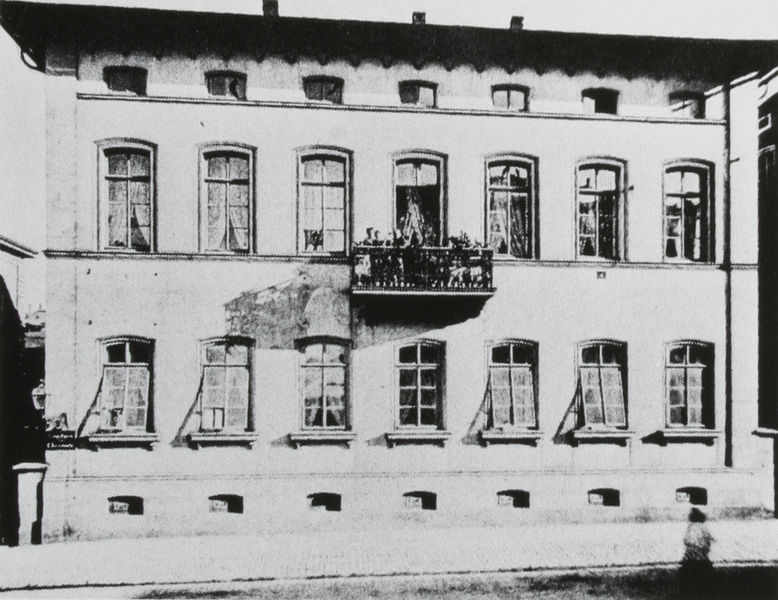
Titel: Haus in Ludwigshafen, Kaiser-Wilhelm-Str. 5
Künstler: Friedrich von Gärtner
Standort: Ludwigshafen
Institution: Stadtarchiv
Schlagwörter: dunkel, himmel, mann, schatten, weiß, menschen, fenster, frau, glas, grau, licht, schwarz, strasse, dach, gebäude, haus, weg, leute, alt, mensch, bild, vorhang, brüstung, familie, kind, mutter, personen, pflanzen, front, kamine, kinder, schornstein, balkon, sommer, ansicht, bogen, fassade, schule, sonnenlicht, mauer, sprossenfenster, fußgänger, balcony, gardine, gardinen, vorhänge, windows, flowers, geländer, holzrahmen, pfosten, foto, fotografie, photographie, keller, wohnhaus, bayern, bürgersteig, fensterkreuz, fensterrahmen, kreuz, dachfenster, schwarzweiss, gehweg, trottoir, fussweg, photo, villa, sims, gesims, mezzanin, house, fensterbrett, etagen, offene fenster, kellerfenster, fotographie, stockwerke, aufnahme, strass, luke, dachgaube, hausfront, aussenwand, schonstein, himmmel, luken, scharz weiß, arechitektur, altes photo, am kanal, kelelr, muttwer